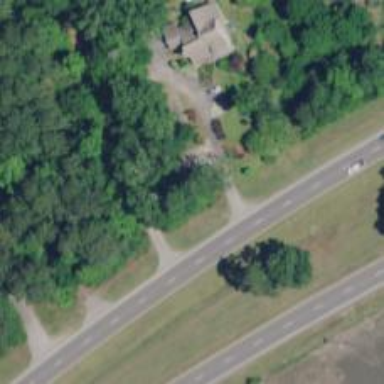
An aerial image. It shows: Trunk highway.